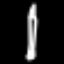
Label: pencil